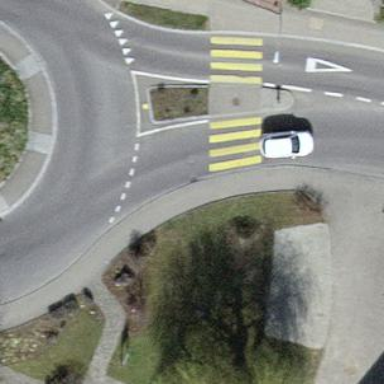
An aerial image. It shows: Uncontrolled zebra crossing on the road.